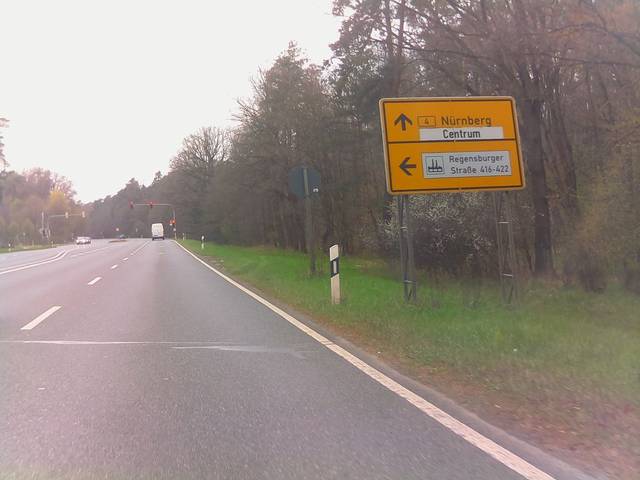
Region: Germany
Coordinates: 49.427, 11.146